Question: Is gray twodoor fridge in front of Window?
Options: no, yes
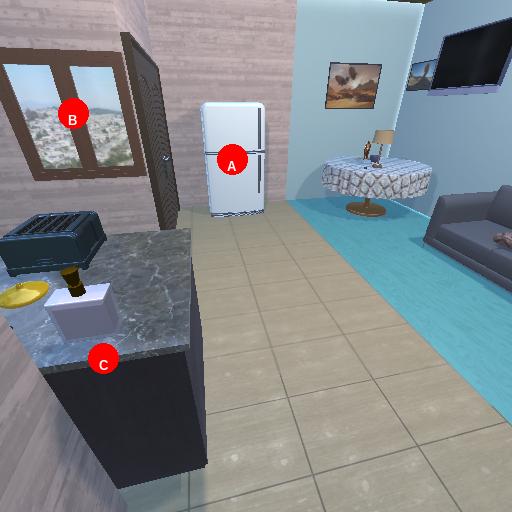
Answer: no